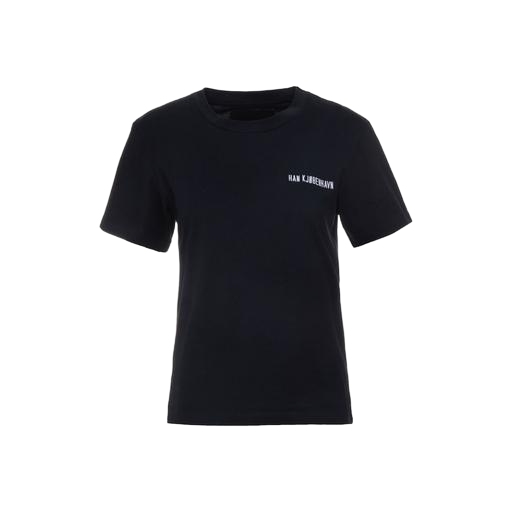
black marant logo t-shirt, mid t-shirt, black logo t-shirt, white background